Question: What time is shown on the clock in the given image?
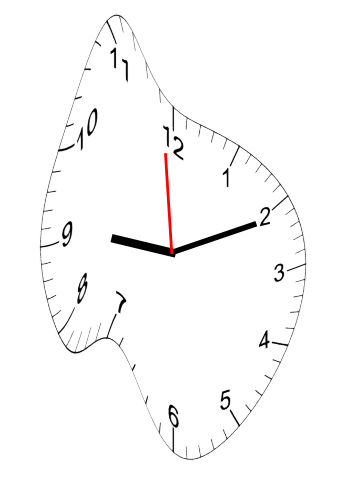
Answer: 09:10:59